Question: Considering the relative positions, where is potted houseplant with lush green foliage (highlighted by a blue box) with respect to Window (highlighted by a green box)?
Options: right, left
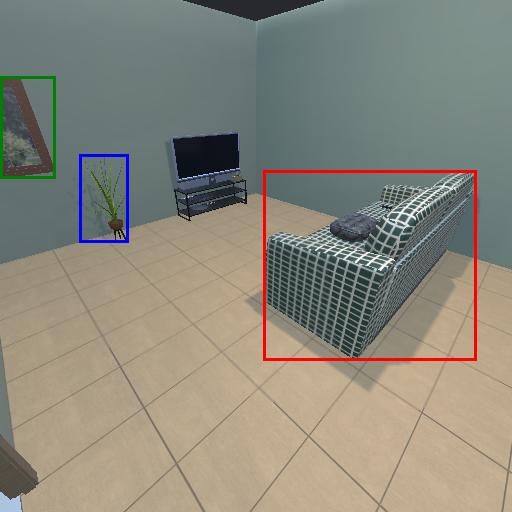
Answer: right